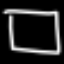
Label: square